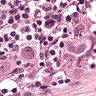
Metastatic tissue present: yes